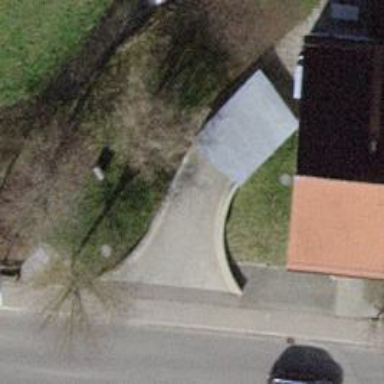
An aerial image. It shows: Parking entrance.